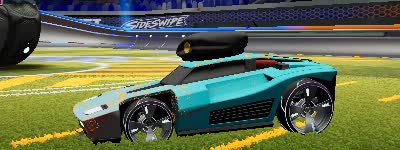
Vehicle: breakout